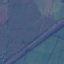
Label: Highway